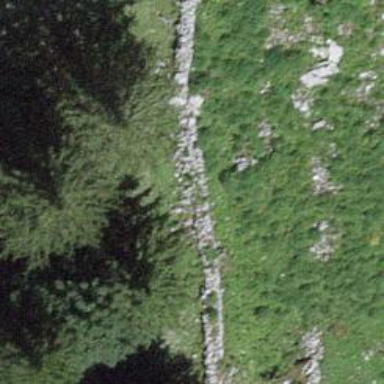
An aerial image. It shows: Wall is shown in the image.